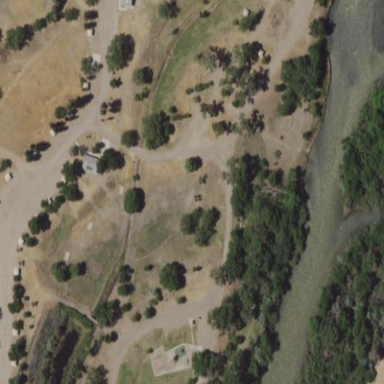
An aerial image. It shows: Recreation ground designated as State Park.